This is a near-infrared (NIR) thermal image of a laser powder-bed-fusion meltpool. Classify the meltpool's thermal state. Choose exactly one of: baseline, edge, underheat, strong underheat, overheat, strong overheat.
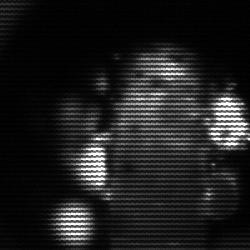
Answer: strong underheat